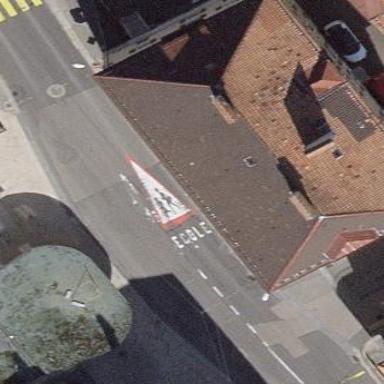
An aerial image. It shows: Hipped-roof building with apartments.